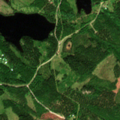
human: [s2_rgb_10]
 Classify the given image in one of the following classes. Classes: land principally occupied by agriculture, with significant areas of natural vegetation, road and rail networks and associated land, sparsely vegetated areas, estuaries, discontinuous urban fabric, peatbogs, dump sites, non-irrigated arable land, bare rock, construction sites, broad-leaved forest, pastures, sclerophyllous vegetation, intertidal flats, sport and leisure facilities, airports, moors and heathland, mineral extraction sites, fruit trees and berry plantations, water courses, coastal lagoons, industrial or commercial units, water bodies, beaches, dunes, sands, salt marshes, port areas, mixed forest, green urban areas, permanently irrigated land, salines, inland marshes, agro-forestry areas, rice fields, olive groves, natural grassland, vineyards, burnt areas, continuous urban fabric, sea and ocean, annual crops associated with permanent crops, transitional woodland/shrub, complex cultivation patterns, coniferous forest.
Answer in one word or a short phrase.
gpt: coniferous forest, mixed forest, transitional woodland/shrub